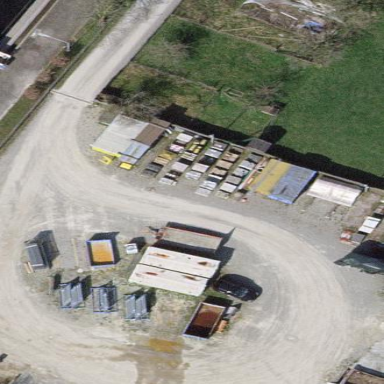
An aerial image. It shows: Industrial area enclosed by fence.